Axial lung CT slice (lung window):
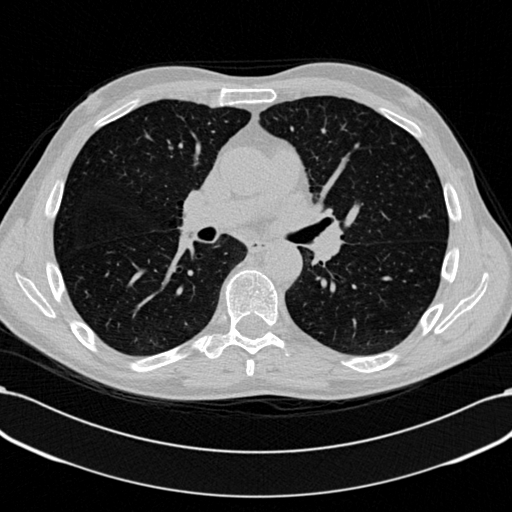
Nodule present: no